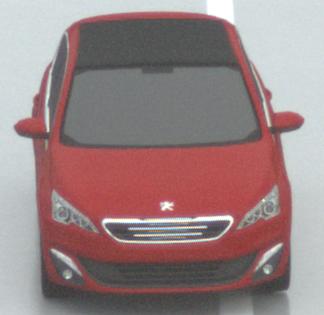
Make: Peugeot
Model: 308 VTi 82
Detailed model: 308 (II)
Model produced from: 2013/09
Model produced until: 2014/11
Doors: 5
Color: red
Road condition: wet road
Daytime: midday
Contrast: low contrast